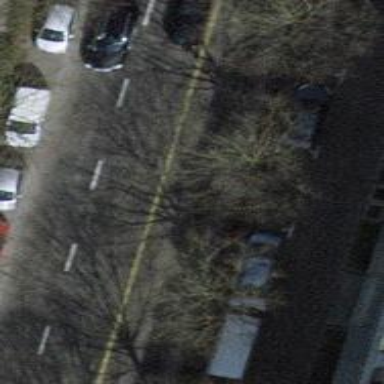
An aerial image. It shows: Avenue lined with trees.